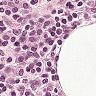
Metastatic tissue present: no